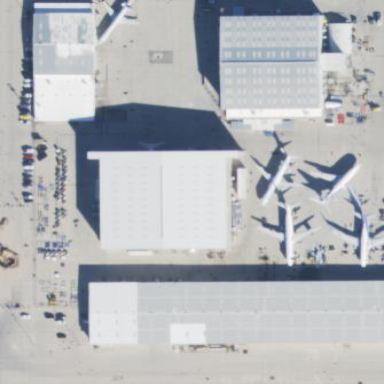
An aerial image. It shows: Building that is hangar at the airport.